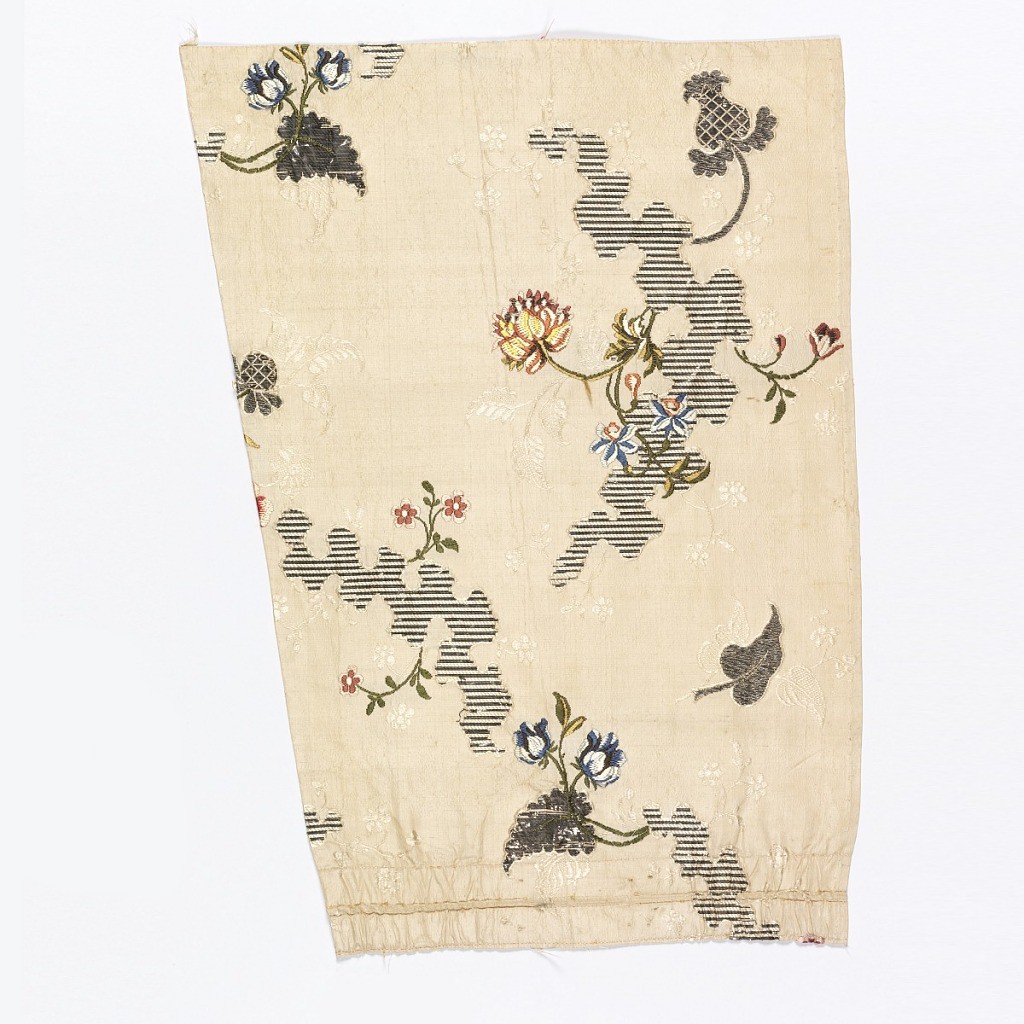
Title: Fragment
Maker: Anna Maria Garthwaite, English, 1688–1763
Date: ca. 1745
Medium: silk, metallic thread Technique: plain weave with discontinuous supplementary weft patterning (brocaded)
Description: Silk brocaded with colored silks and silver thread, with a rocaille pattern in the ground and floral sprays.